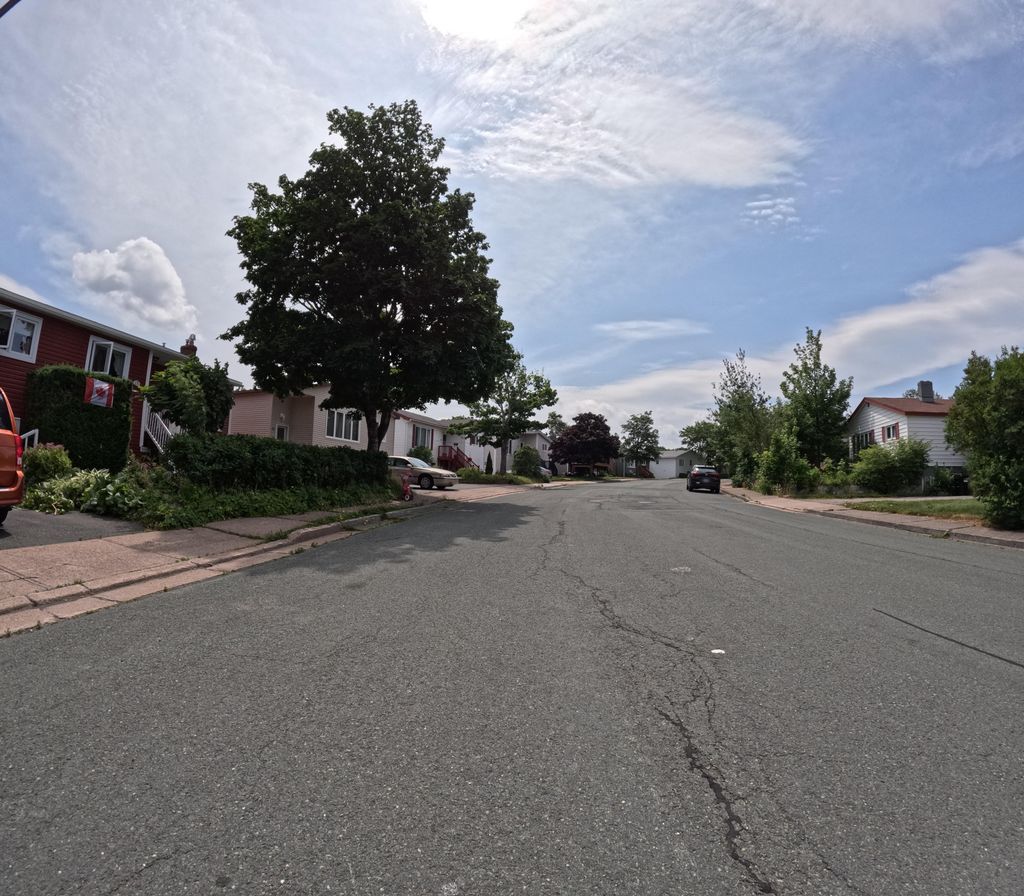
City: st_johns